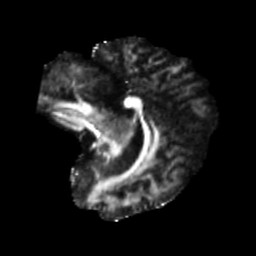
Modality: FA
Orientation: sagittal
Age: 36
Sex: female
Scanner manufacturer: siemens
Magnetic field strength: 3 T
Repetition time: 5.47 s
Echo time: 0.0854 s